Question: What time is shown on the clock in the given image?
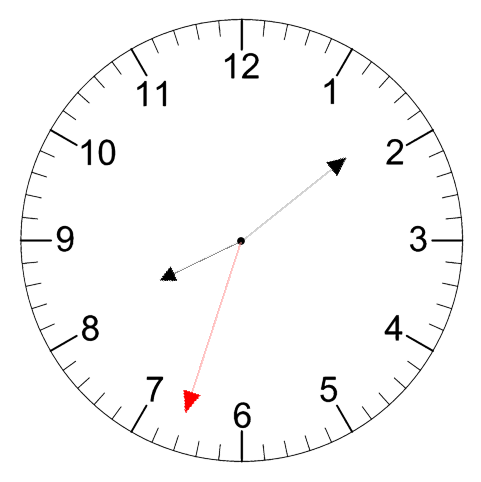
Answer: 08:08:33